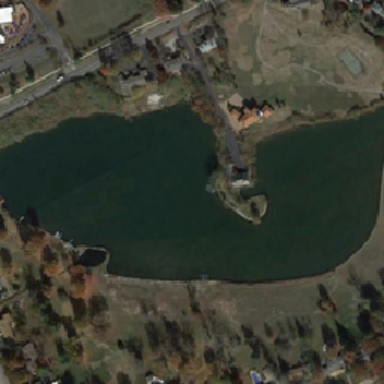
Some houses are surrounded by pools .